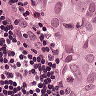
Metastatic tissue present: yes